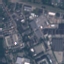
Label: Industrial